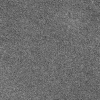
Atmospheric dust classification: dusty